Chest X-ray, PA view. Patient: 39 years old, sex F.
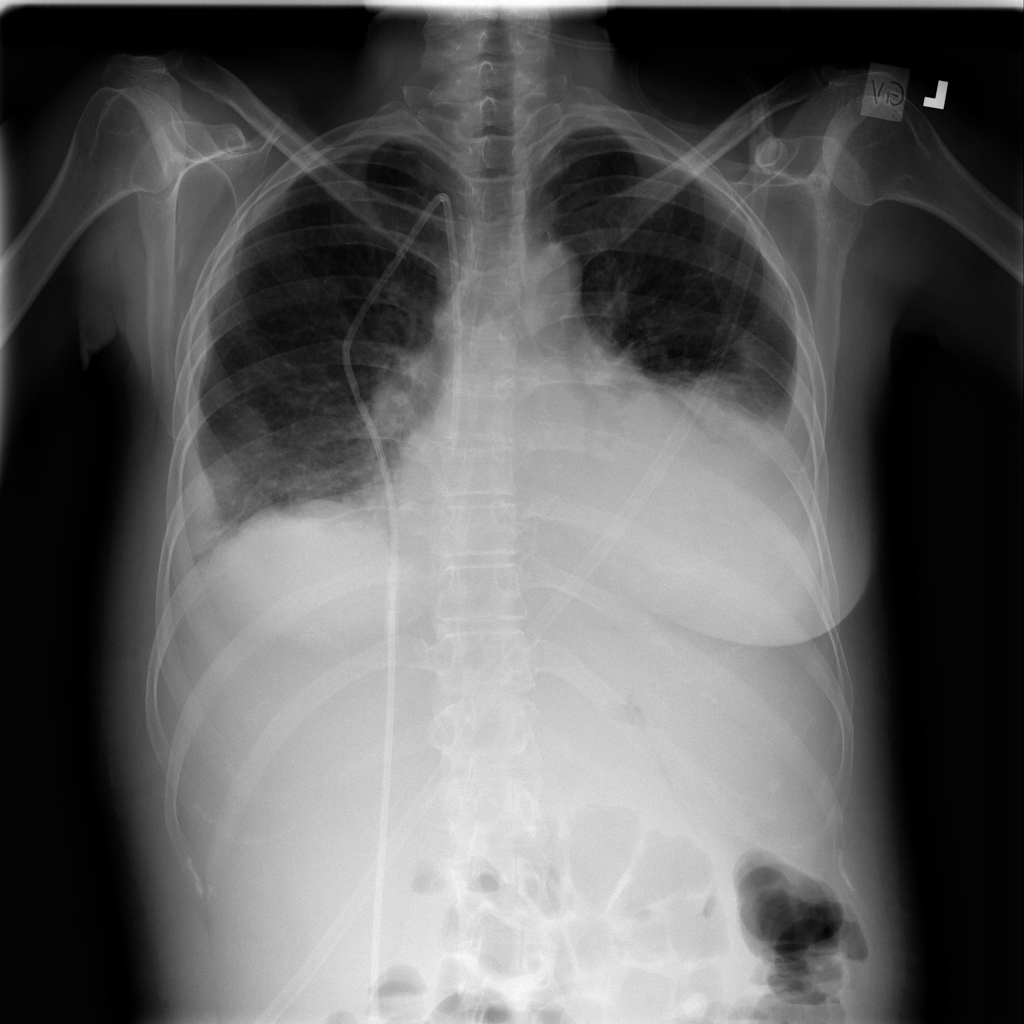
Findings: Infiltration